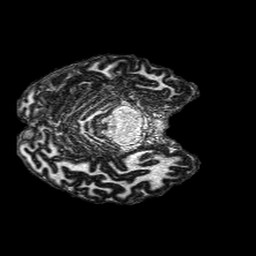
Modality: MP2RAGE
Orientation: axial